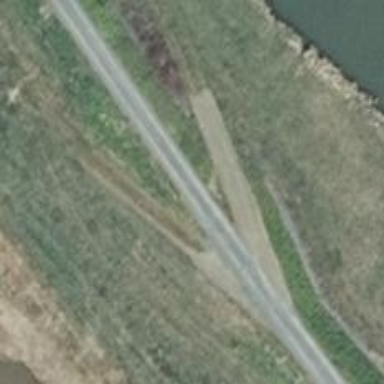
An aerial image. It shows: Gravel track with grade4 track type.